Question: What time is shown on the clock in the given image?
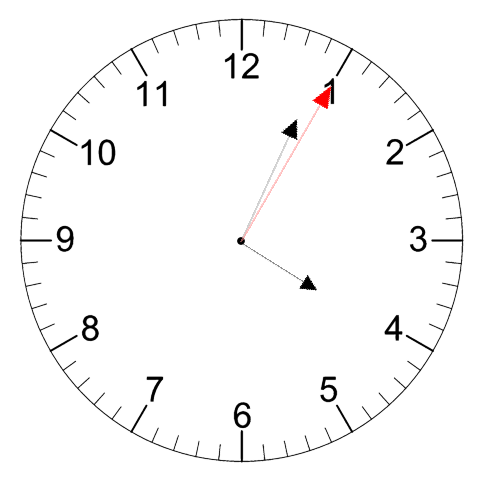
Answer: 04:04:05